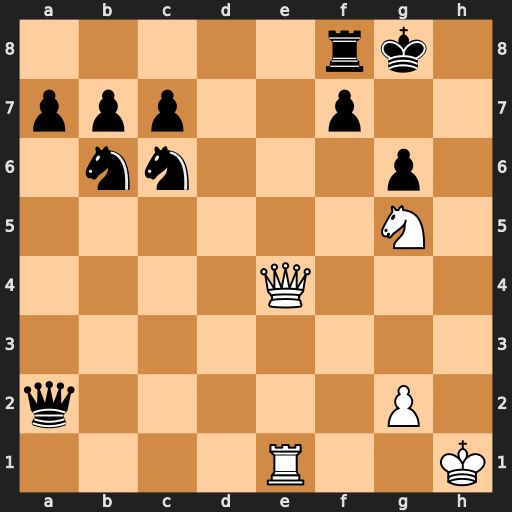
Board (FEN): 5rk1/ppp2p2/1nn3p1/6N1/4Q3/8/q5P1/4R2K
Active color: w
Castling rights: -
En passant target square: -
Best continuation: Qh4 Kg7 Qh7+